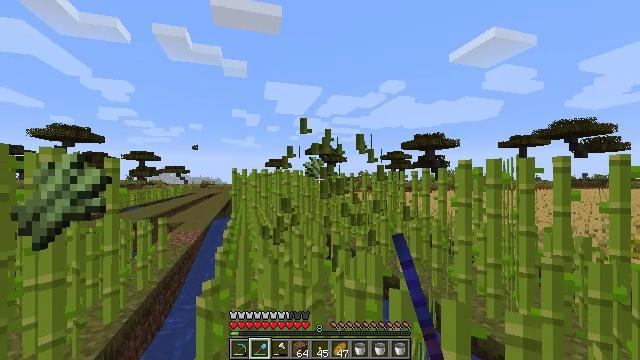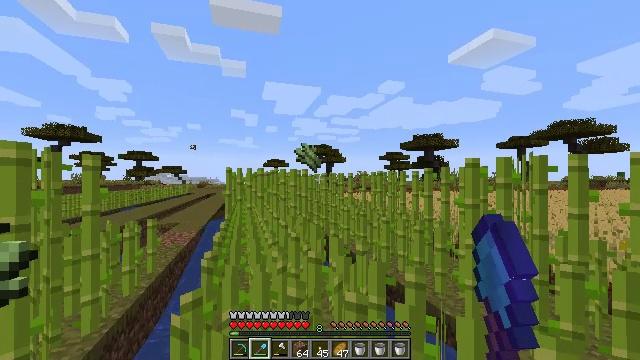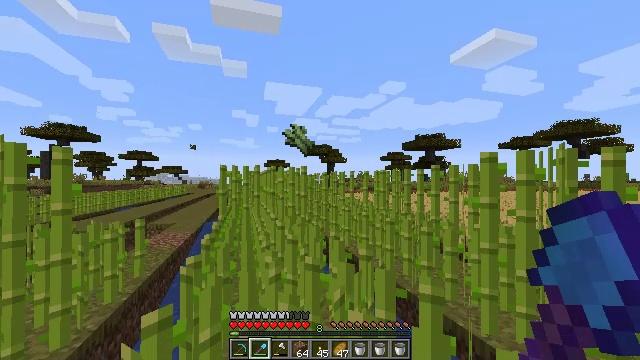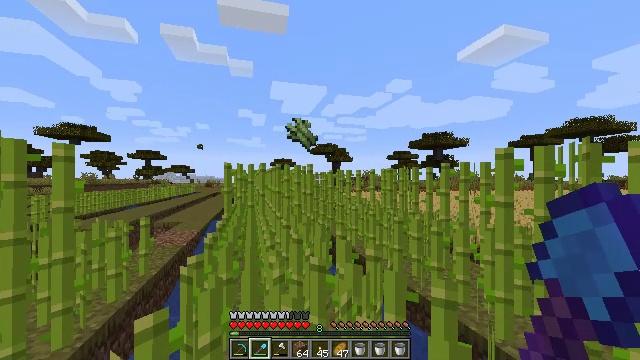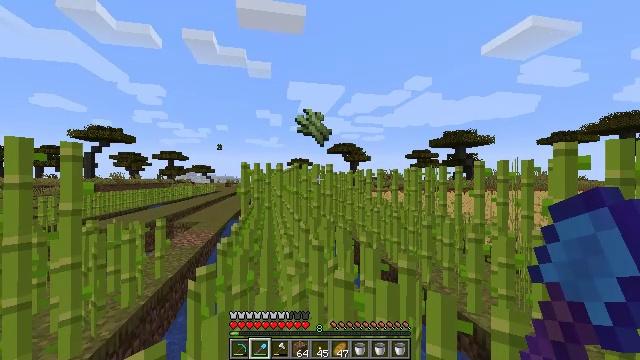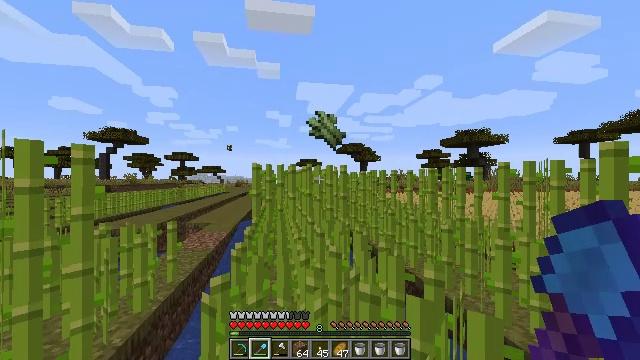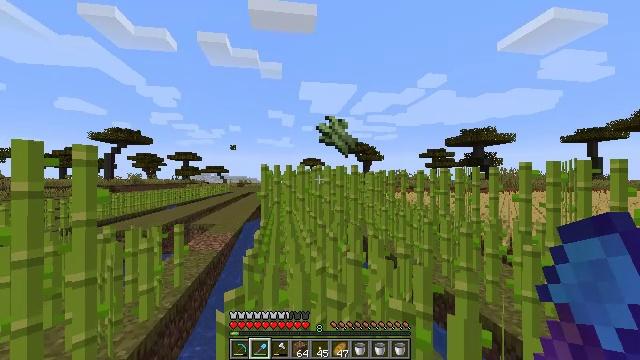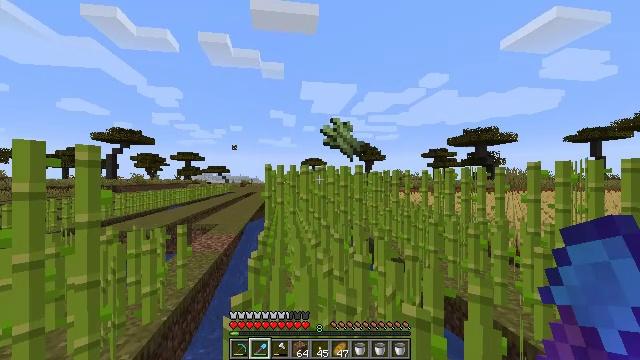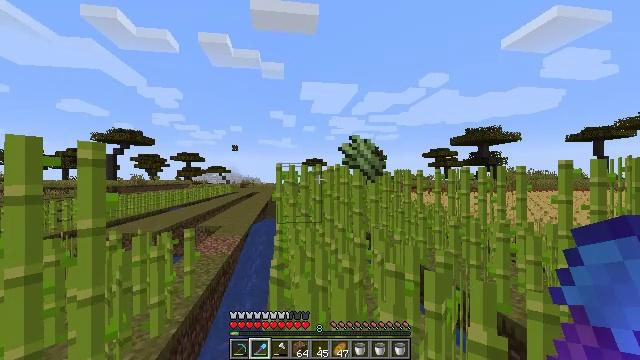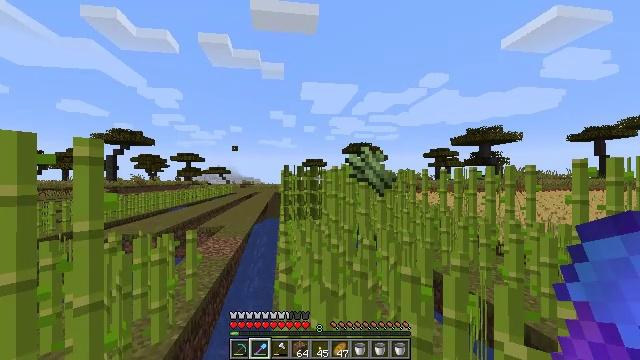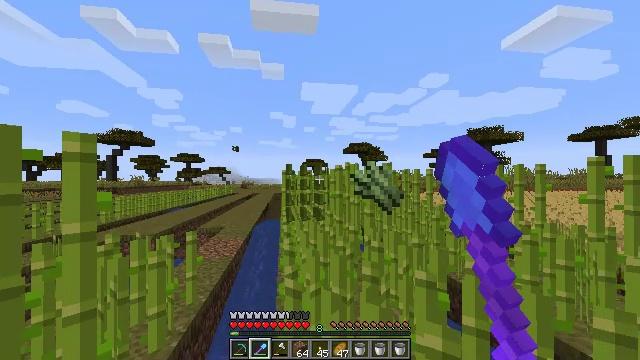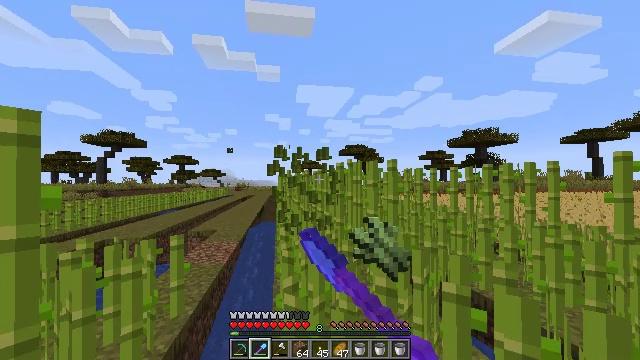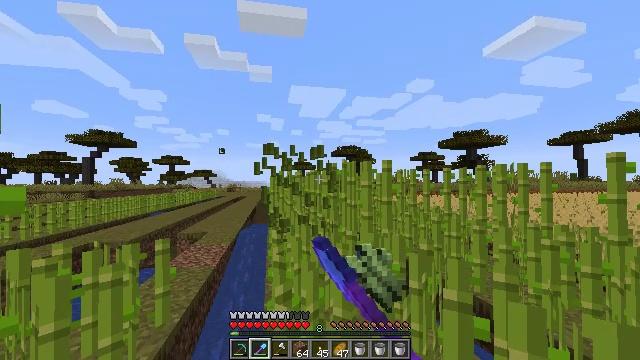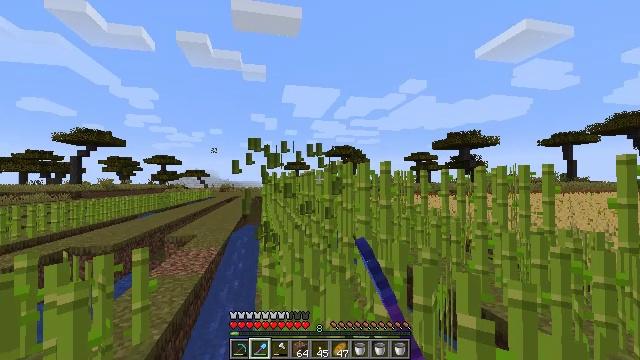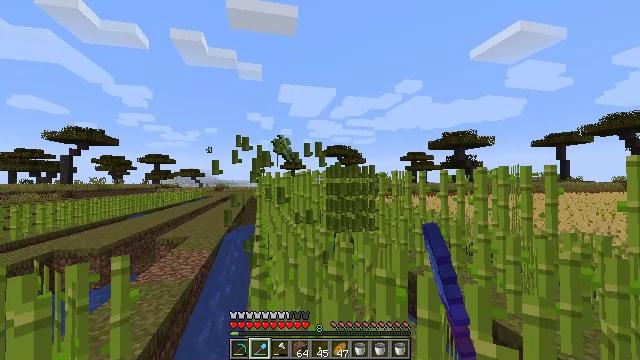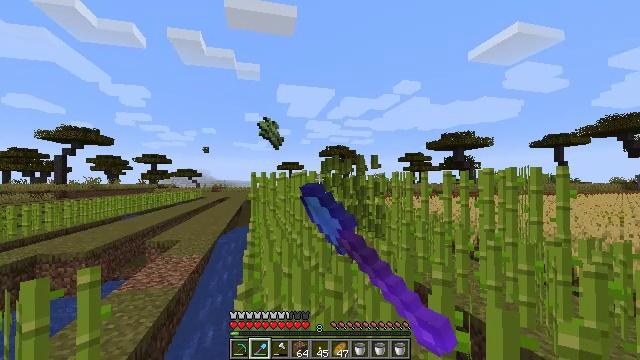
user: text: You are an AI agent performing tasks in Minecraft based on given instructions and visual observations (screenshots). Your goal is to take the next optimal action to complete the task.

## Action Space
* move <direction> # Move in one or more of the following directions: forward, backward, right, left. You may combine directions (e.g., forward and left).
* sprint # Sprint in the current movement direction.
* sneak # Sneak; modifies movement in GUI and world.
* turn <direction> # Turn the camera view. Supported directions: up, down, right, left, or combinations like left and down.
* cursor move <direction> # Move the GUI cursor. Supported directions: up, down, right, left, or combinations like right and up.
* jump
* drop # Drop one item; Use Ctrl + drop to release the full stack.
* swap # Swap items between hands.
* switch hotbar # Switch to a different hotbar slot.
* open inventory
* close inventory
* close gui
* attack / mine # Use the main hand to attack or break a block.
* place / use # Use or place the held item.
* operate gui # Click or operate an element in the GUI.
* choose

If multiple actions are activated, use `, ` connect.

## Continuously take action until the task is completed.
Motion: motion action
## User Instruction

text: Mine the sugar cane near rivers.
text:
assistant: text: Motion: move forward, attack / mine
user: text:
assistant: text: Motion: move forward, attack / mine
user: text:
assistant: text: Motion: move forward, turn left, attack / mine
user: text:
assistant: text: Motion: move forward and move left, turn left, attack / mine
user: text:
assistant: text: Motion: move forward and move left, turn left, attack / mine
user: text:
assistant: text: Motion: move forward and move left, attack / mine
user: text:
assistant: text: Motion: move forward and move left, attack / mine
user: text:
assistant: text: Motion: move forward and move left, attack / mine
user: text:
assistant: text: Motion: move forward, attack / mine
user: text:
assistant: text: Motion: move forward, attack / mine
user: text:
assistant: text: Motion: move forward, turn right, attack / mine
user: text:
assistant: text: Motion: move forward, turn right, attack / mine
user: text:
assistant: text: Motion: move forward, turn right, attack / mine
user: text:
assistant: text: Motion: move forward, attack / mine
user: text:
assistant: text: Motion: move forward, attack / mine
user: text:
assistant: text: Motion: move forward and move right, attack / mine
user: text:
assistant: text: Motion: move forward and move right, attack / mine
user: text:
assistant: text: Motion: move forward and move right, attack / mine
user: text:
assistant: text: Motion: move forward, attack / mine
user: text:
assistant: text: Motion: move forward, turn left, attack / mine
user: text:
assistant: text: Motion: move forward and move left, turn left, attack / mine
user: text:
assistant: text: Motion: move forward and move left, turn left, attack / mine
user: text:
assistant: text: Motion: move forward and move left, attack / mine
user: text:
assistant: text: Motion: move forward and move left, attack / mine
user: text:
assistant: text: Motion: move forward and move left, attack / mine
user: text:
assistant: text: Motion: move forward, attack / mine
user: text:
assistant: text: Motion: move forward, attack / mine
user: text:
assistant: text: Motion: move forward, attack / mine
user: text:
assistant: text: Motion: move forward, attack / mine
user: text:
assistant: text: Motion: move forward, attack / mine